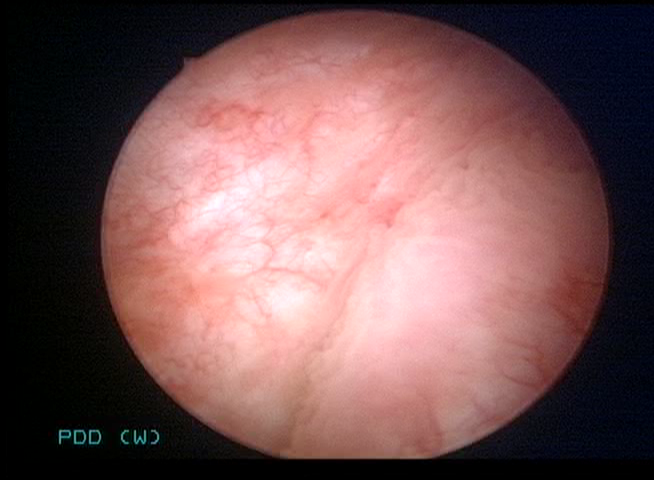
Modality: WLC
Class: Normal mucosa
Bladder cancer association: No